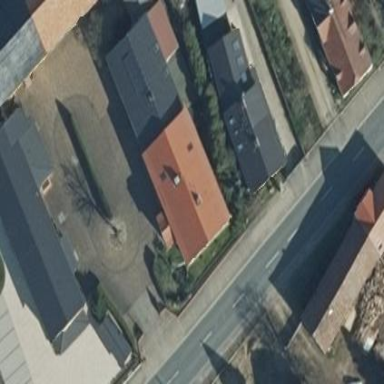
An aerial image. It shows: Simple house.